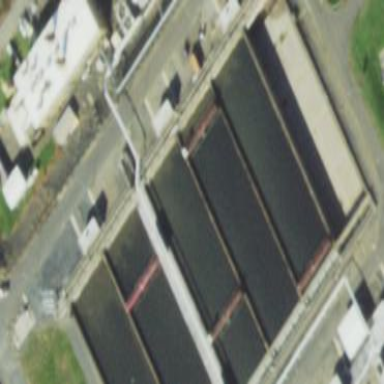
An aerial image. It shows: Image of wastewater.